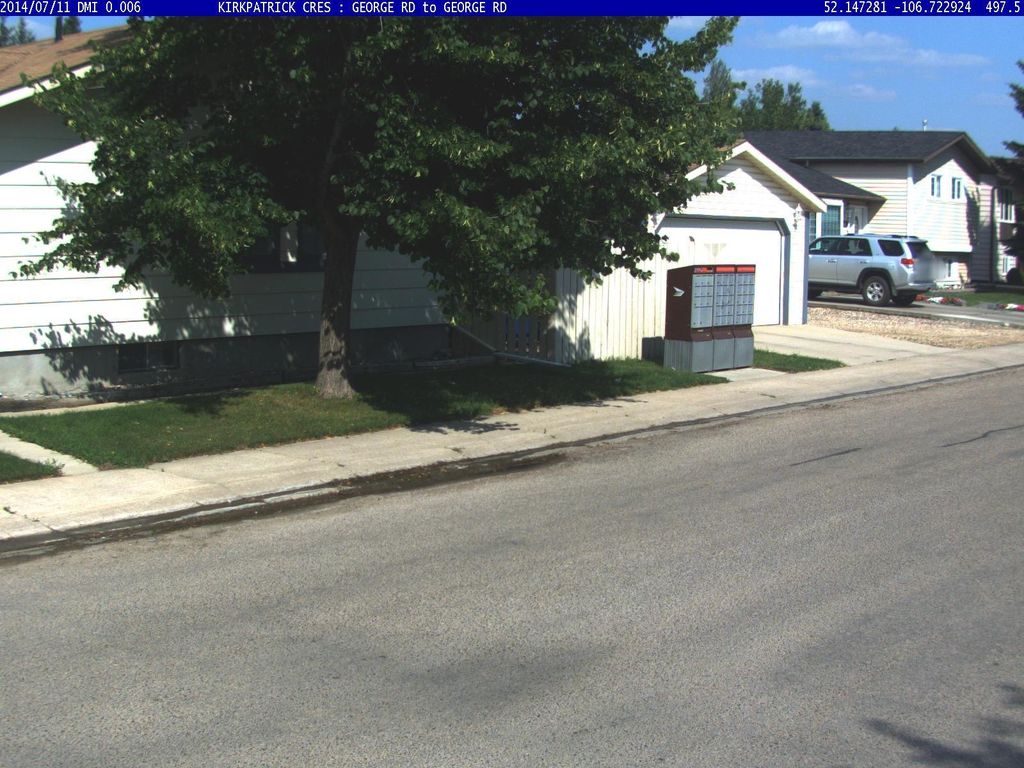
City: saskatoon